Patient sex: F
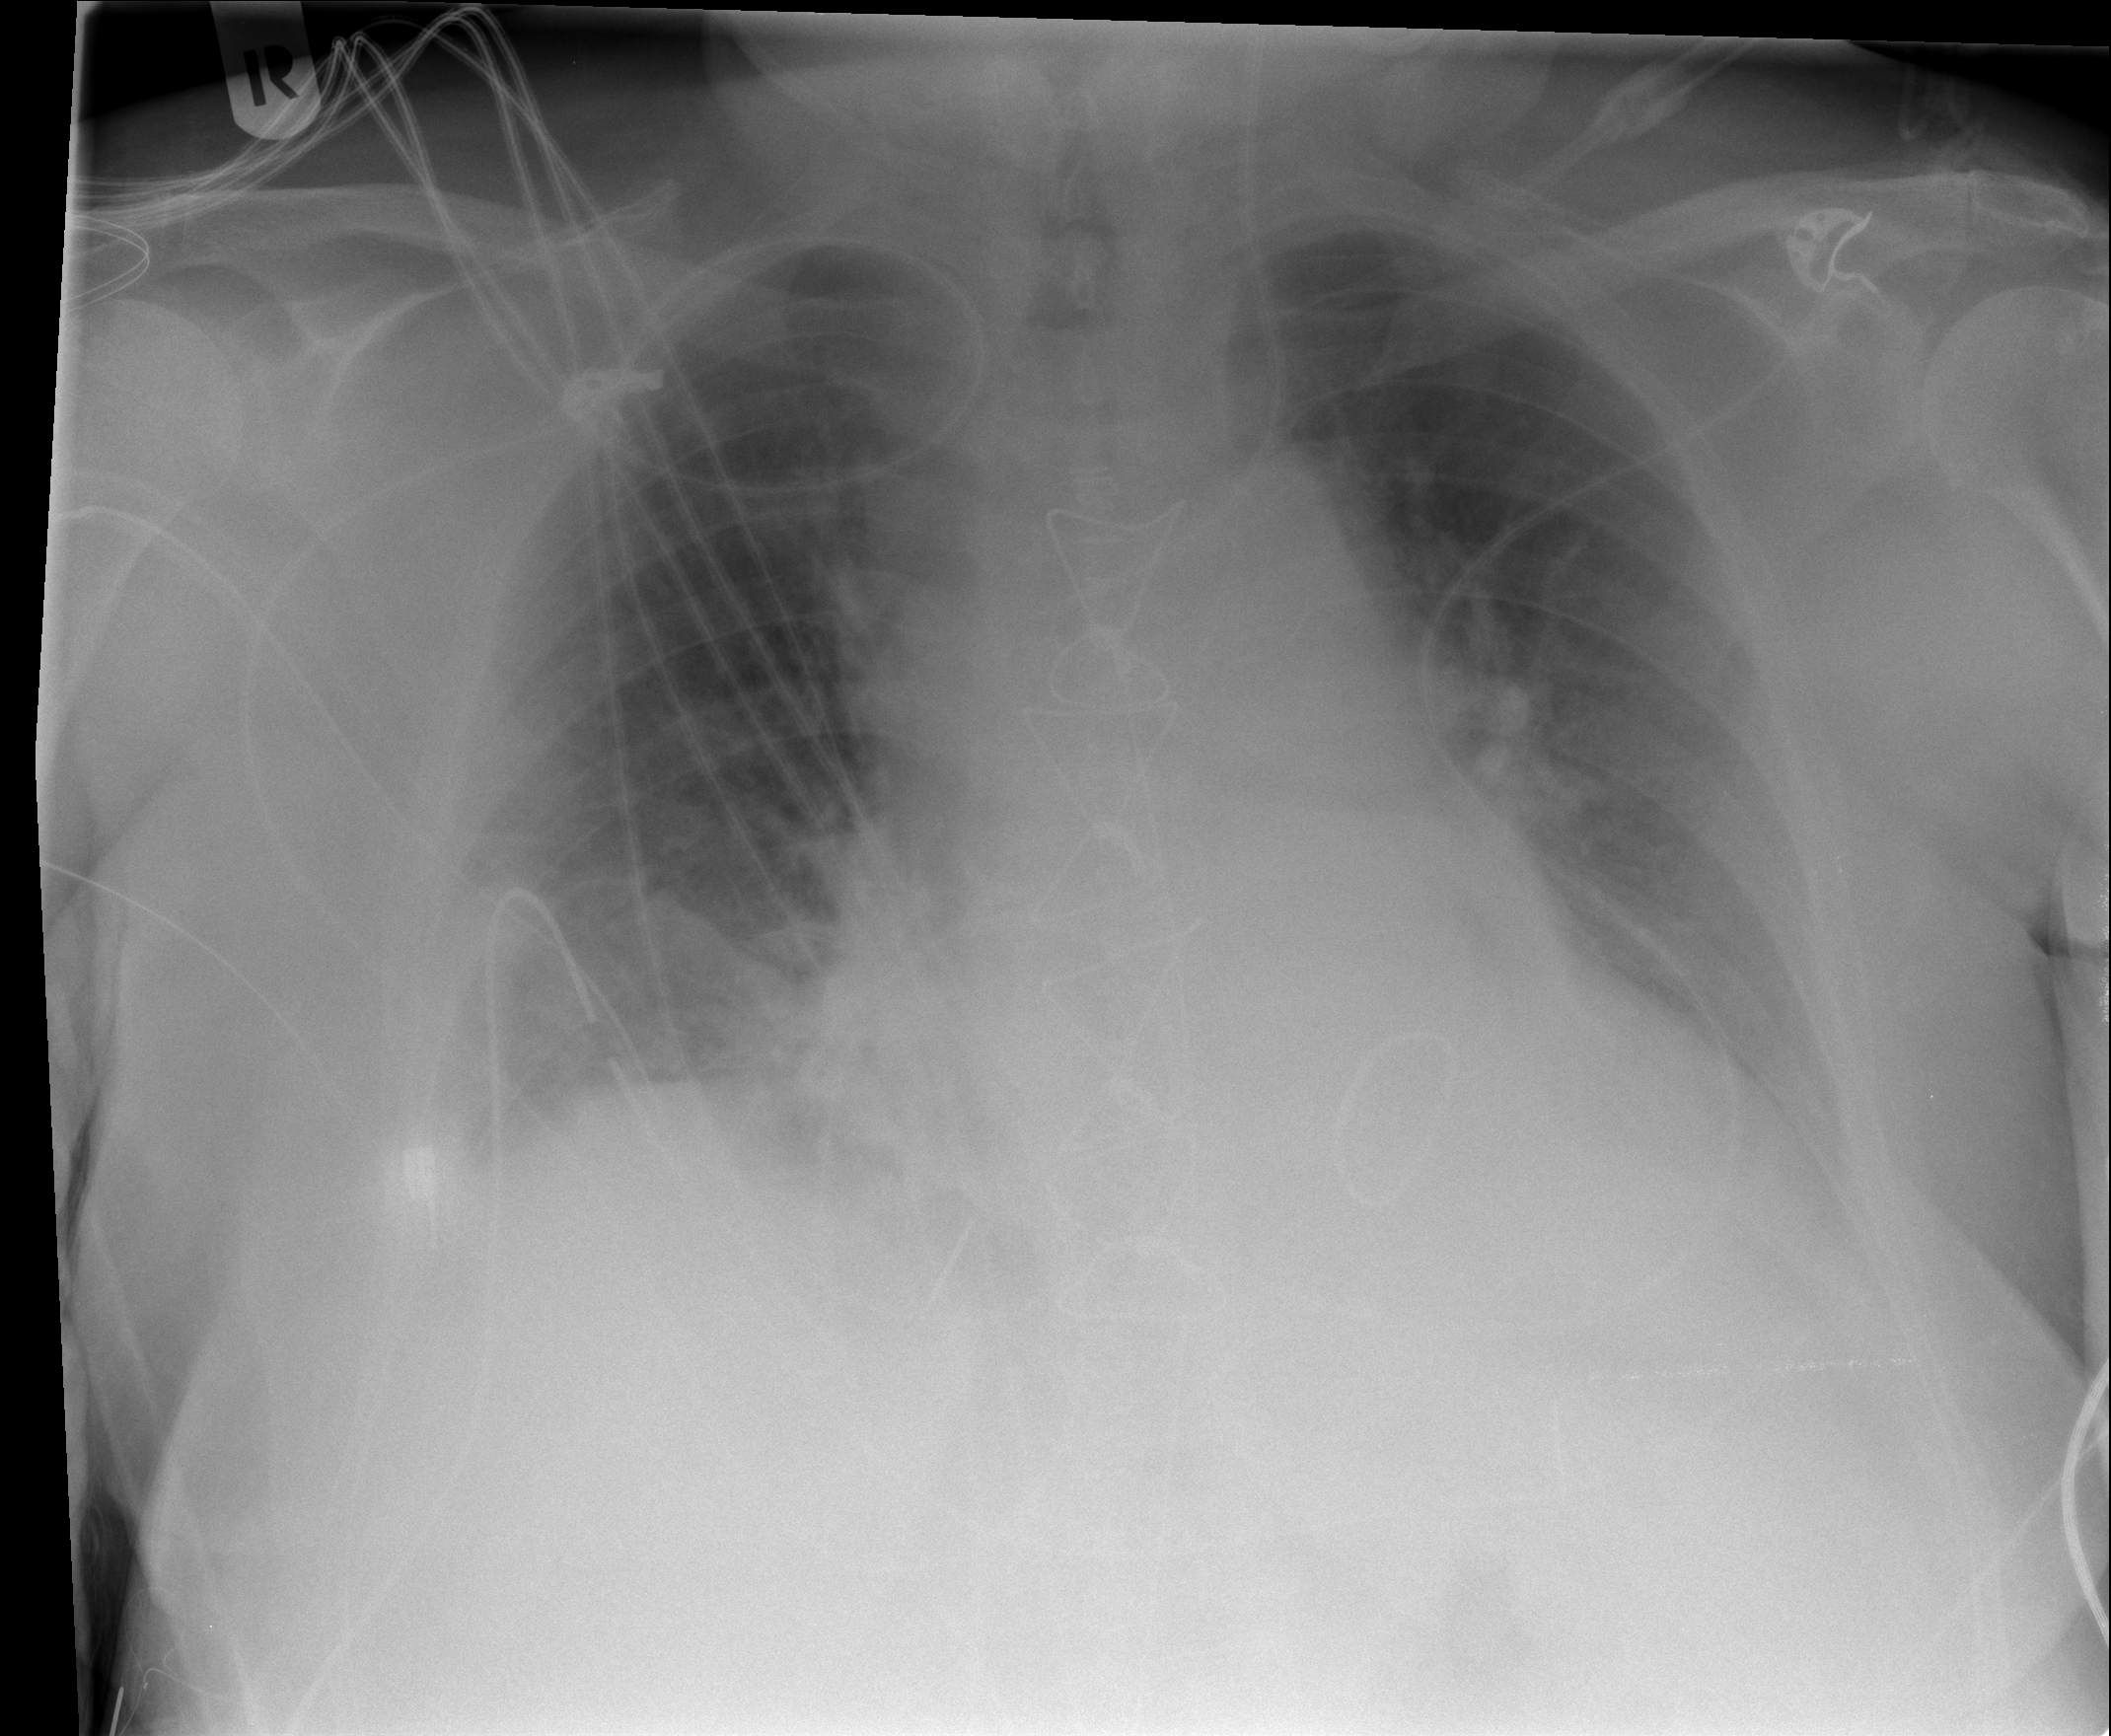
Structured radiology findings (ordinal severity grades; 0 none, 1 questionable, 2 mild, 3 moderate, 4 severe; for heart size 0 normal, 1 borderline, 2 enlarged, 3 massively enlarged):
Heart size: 1
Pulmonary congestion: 2
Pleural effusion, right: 1
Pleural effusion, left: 1
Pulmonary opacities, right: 2
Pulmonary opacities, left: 0
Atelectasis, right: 2
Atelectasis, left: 1